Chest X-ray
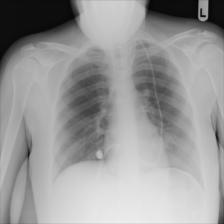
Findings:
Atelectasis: negative
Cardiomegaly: negative
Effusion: negative
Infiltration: negative
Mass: negative
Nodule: negative
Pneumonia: negative
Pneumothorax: negative
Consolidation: negative
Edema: negative
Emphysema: negative
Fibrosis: negative
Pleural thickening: negative
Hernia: negative